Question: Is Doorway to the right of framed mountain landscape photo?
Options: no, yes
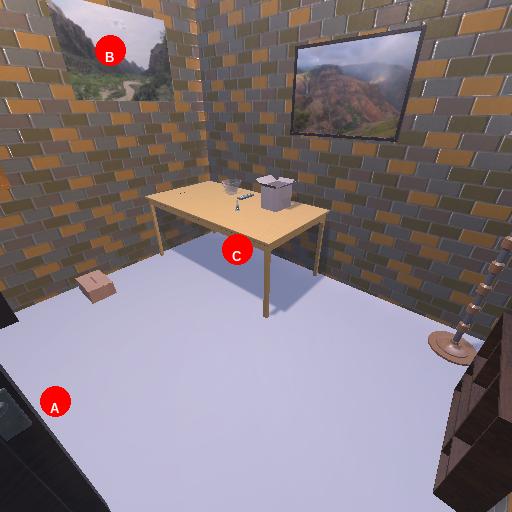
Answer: no